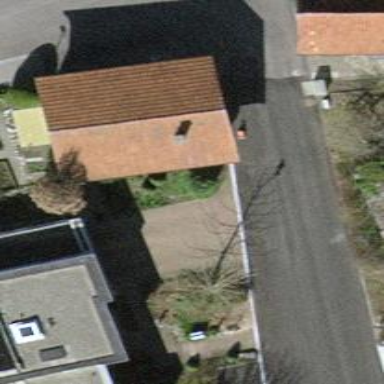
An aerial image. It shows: Bungalow with gabled roof.